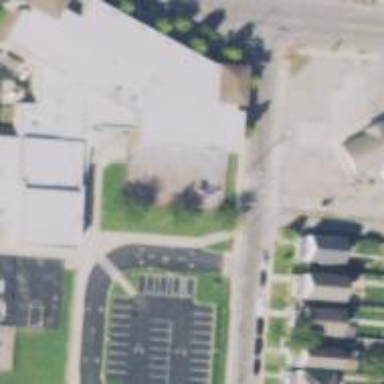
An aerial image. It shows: School building.